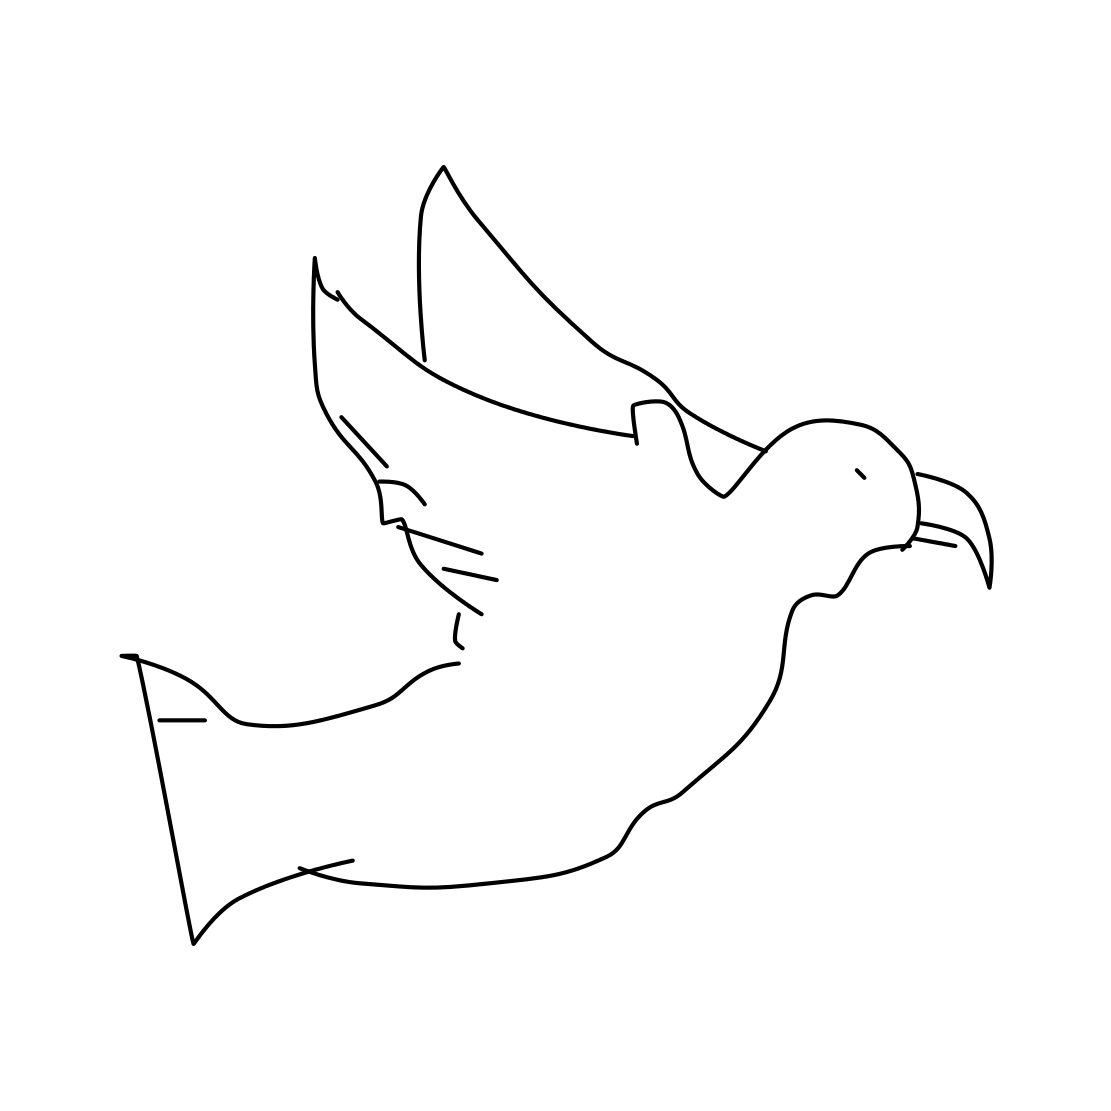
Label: flying bird